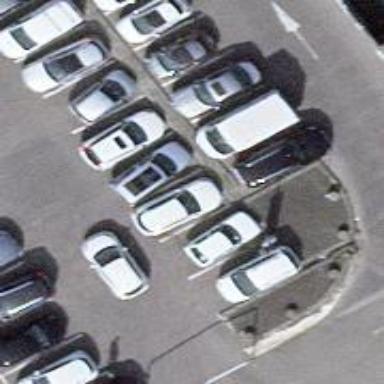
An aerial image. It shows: Parking aisle service road with tunnel.